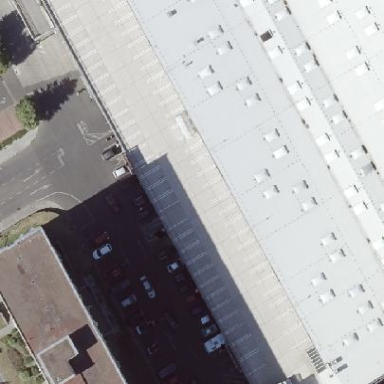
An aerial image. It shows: Rooftop parking area.